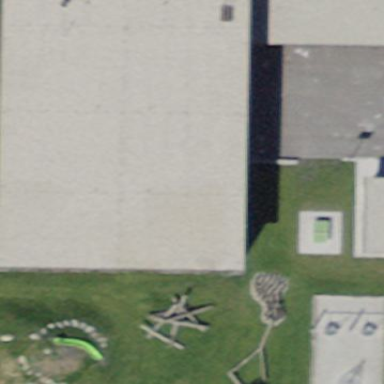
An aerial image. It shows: School building.